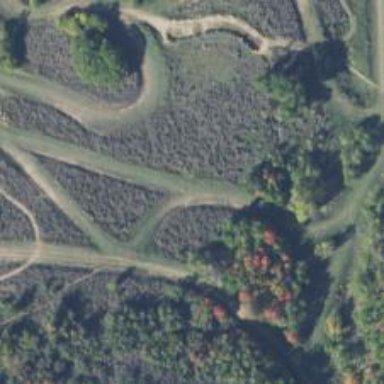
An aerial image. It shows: Advanced Nordic skiing trail groomed for classic and skating styles.